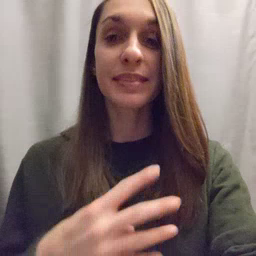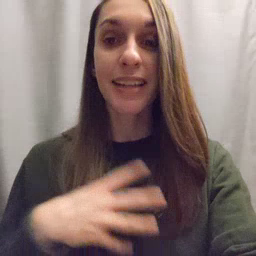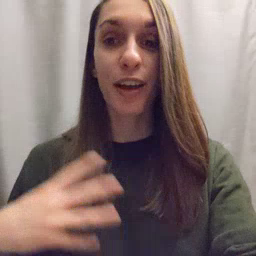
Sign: zebra